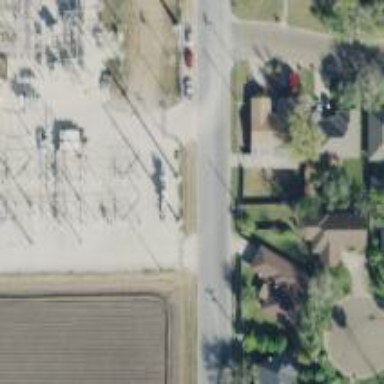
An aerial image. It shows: Power pole.